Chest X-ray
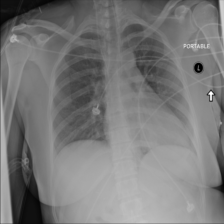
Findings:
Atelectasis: negative
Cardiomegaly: negative
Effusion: negative
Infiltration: negative
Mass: negative
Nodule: negative
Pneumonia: negative
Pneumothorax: negative
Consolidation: negative
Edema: negative
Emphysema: negative
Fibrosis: negative
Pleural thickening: negative
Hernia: negative